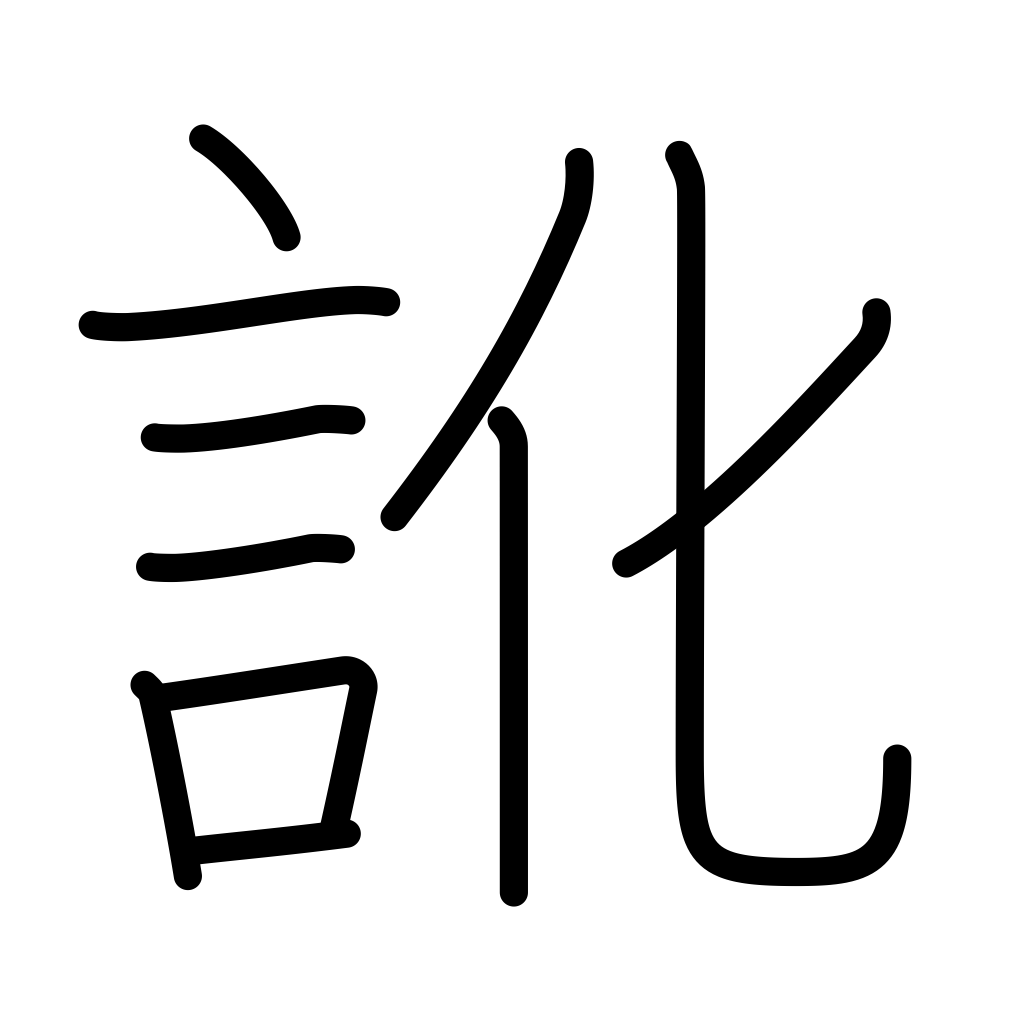
Meaning: accent, dialect